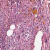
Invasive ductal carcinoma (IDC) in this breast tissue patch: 0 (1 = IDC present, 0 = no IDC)